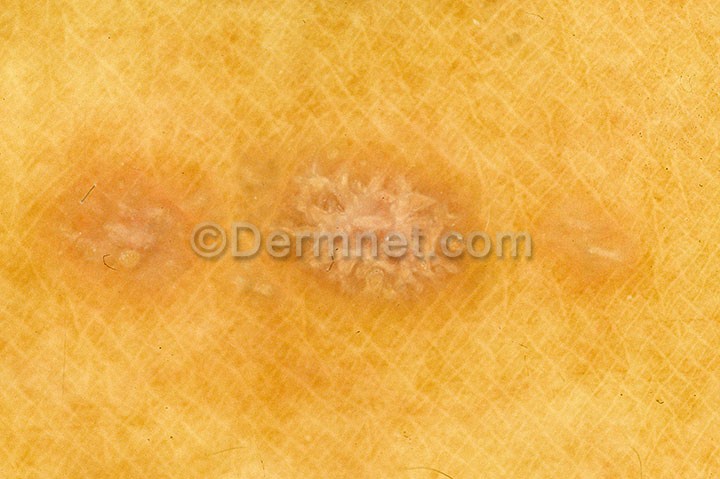
Disease: Psoriasis pictures Lichen Planus and related diseases